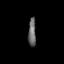
Tissue: prostate
Cell type: B cells
Senescence score: 0.1928
Nuclear area (px): 212
Mean DAPI intensity: 104.344